Question:
I can imagine that this might not (ever) be a feature.
(I wouldn't necessarily want "other" method calls to be blue as shown in the second block; blue is just to emphasize what's different from first block.)
If there's a way to just color methods defined in the current class, please advise.
(I want this because my eyes need all the help they can get.)
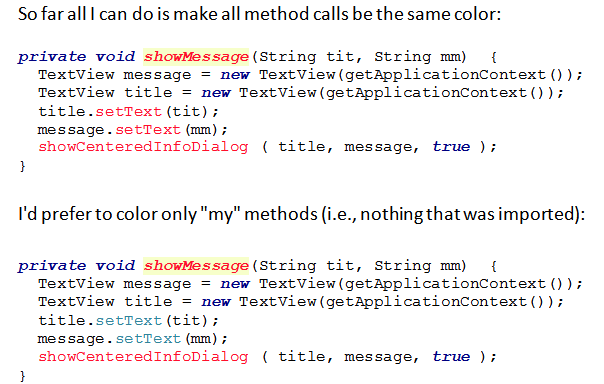
Answer: No, there is no such feature in IntelliJ IDEA as of version 14.1. It can be implemented as a plugin, but I'm not aware of any such plugin.